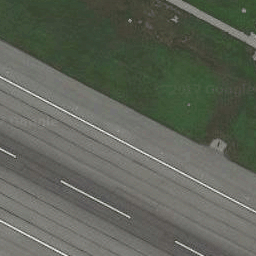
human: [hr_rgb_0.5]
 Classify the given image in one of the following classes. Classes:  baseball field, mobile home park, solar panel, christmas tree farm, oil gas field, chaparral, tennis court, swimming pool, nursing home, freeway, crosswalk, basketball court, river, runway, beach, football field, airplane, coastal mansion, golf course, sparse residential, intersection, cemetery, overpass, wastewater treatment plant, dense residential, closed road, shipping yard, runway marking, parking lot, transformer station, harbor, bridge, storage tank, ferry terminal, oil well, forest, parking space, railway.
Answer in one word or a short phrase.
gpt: runway